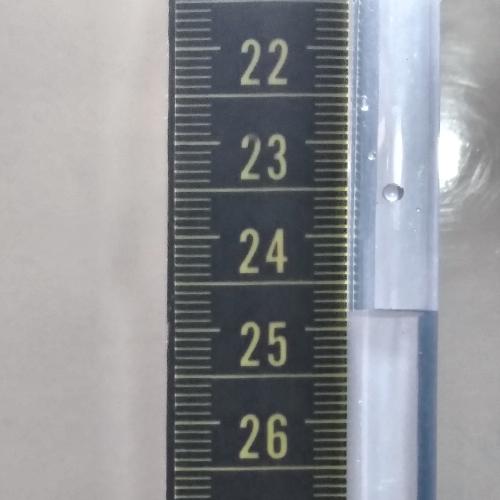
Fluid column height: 24.8 cm